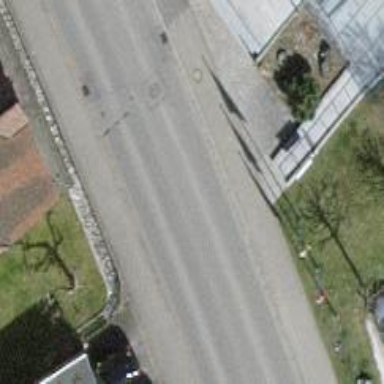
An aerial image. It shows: Bus stop with designated public transport stop position.